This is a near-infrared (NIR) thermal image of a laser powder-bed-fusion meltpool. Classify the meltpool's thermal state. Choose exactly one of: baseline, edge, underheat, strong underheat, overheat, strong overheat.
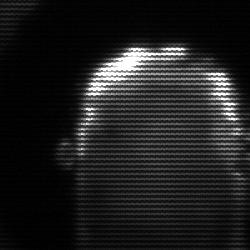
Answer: baseline